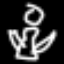
Label: angel